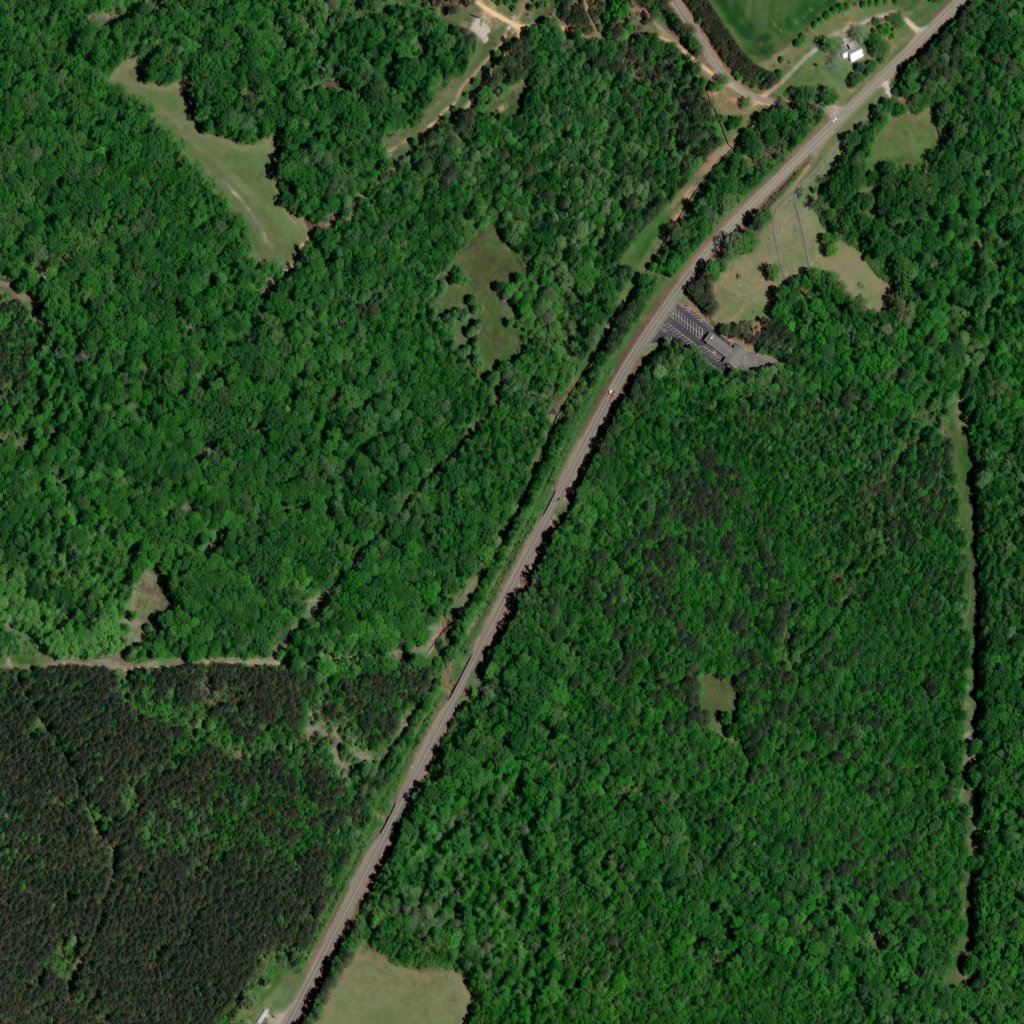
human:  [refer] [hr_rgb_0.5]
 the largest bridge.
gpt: <box>[[44, 63, 47, 68, 0]]</box>